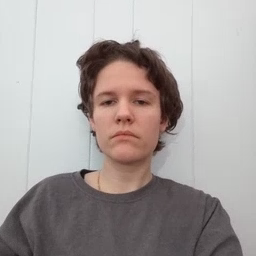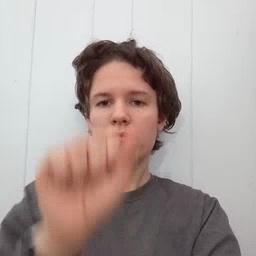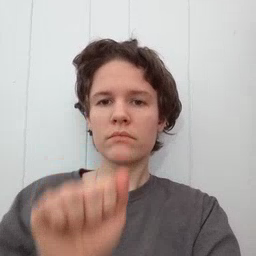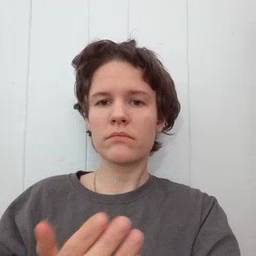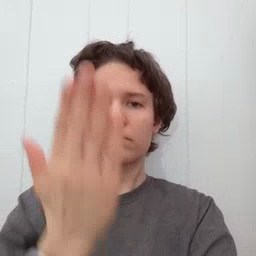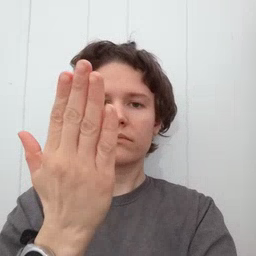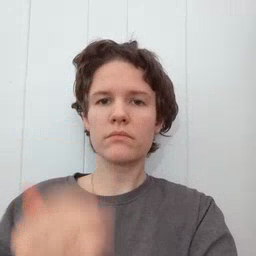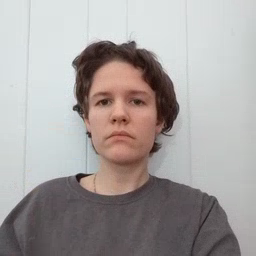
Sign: mitten